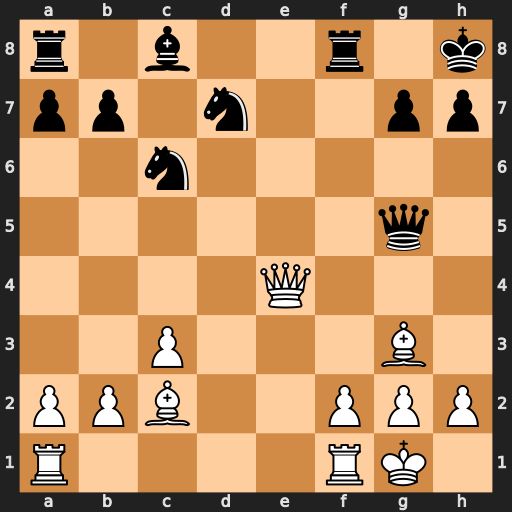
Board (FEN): r1b2r1k/pp1n2pp/2n5/6q1/4Q3/2P3B1/PPB2PPP/R4RK1
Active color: w
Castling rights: -
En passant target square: -
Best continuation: Qxh7#